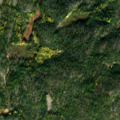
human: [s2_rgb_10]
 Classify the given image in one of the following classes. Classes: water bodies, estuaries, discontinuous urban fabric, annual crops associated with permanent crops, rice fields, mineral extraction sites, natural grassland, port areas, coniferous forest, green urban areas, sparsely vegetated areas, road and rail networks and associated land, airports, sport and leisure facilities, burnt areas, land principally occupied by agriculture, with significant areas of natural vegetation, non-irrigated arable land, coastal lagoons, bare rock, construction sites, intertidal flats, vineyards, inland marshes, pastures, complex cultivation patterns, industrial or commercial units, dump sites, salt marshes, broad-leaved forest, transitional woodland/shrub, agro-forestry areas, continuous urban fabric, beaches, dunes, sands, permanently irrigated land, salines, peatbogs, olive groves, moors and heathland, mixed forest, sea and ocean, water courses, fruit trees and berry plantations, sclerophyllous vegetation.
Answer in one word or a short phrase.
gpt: mixed forest, transitional woodland/shrub, bare rock